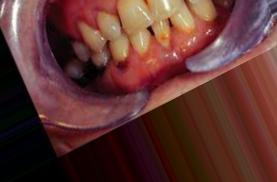
Condition: Caries